Field crop: maize
Growth stage: 2
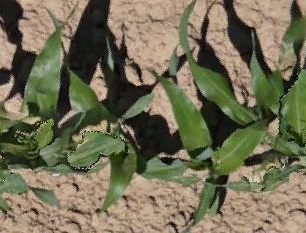
Species: maize